Interaction volume radius: 10 \u00c5
Interaction volume height: 25 \u00c5
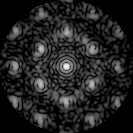
Disorder parameter: 0.4444